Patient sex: M
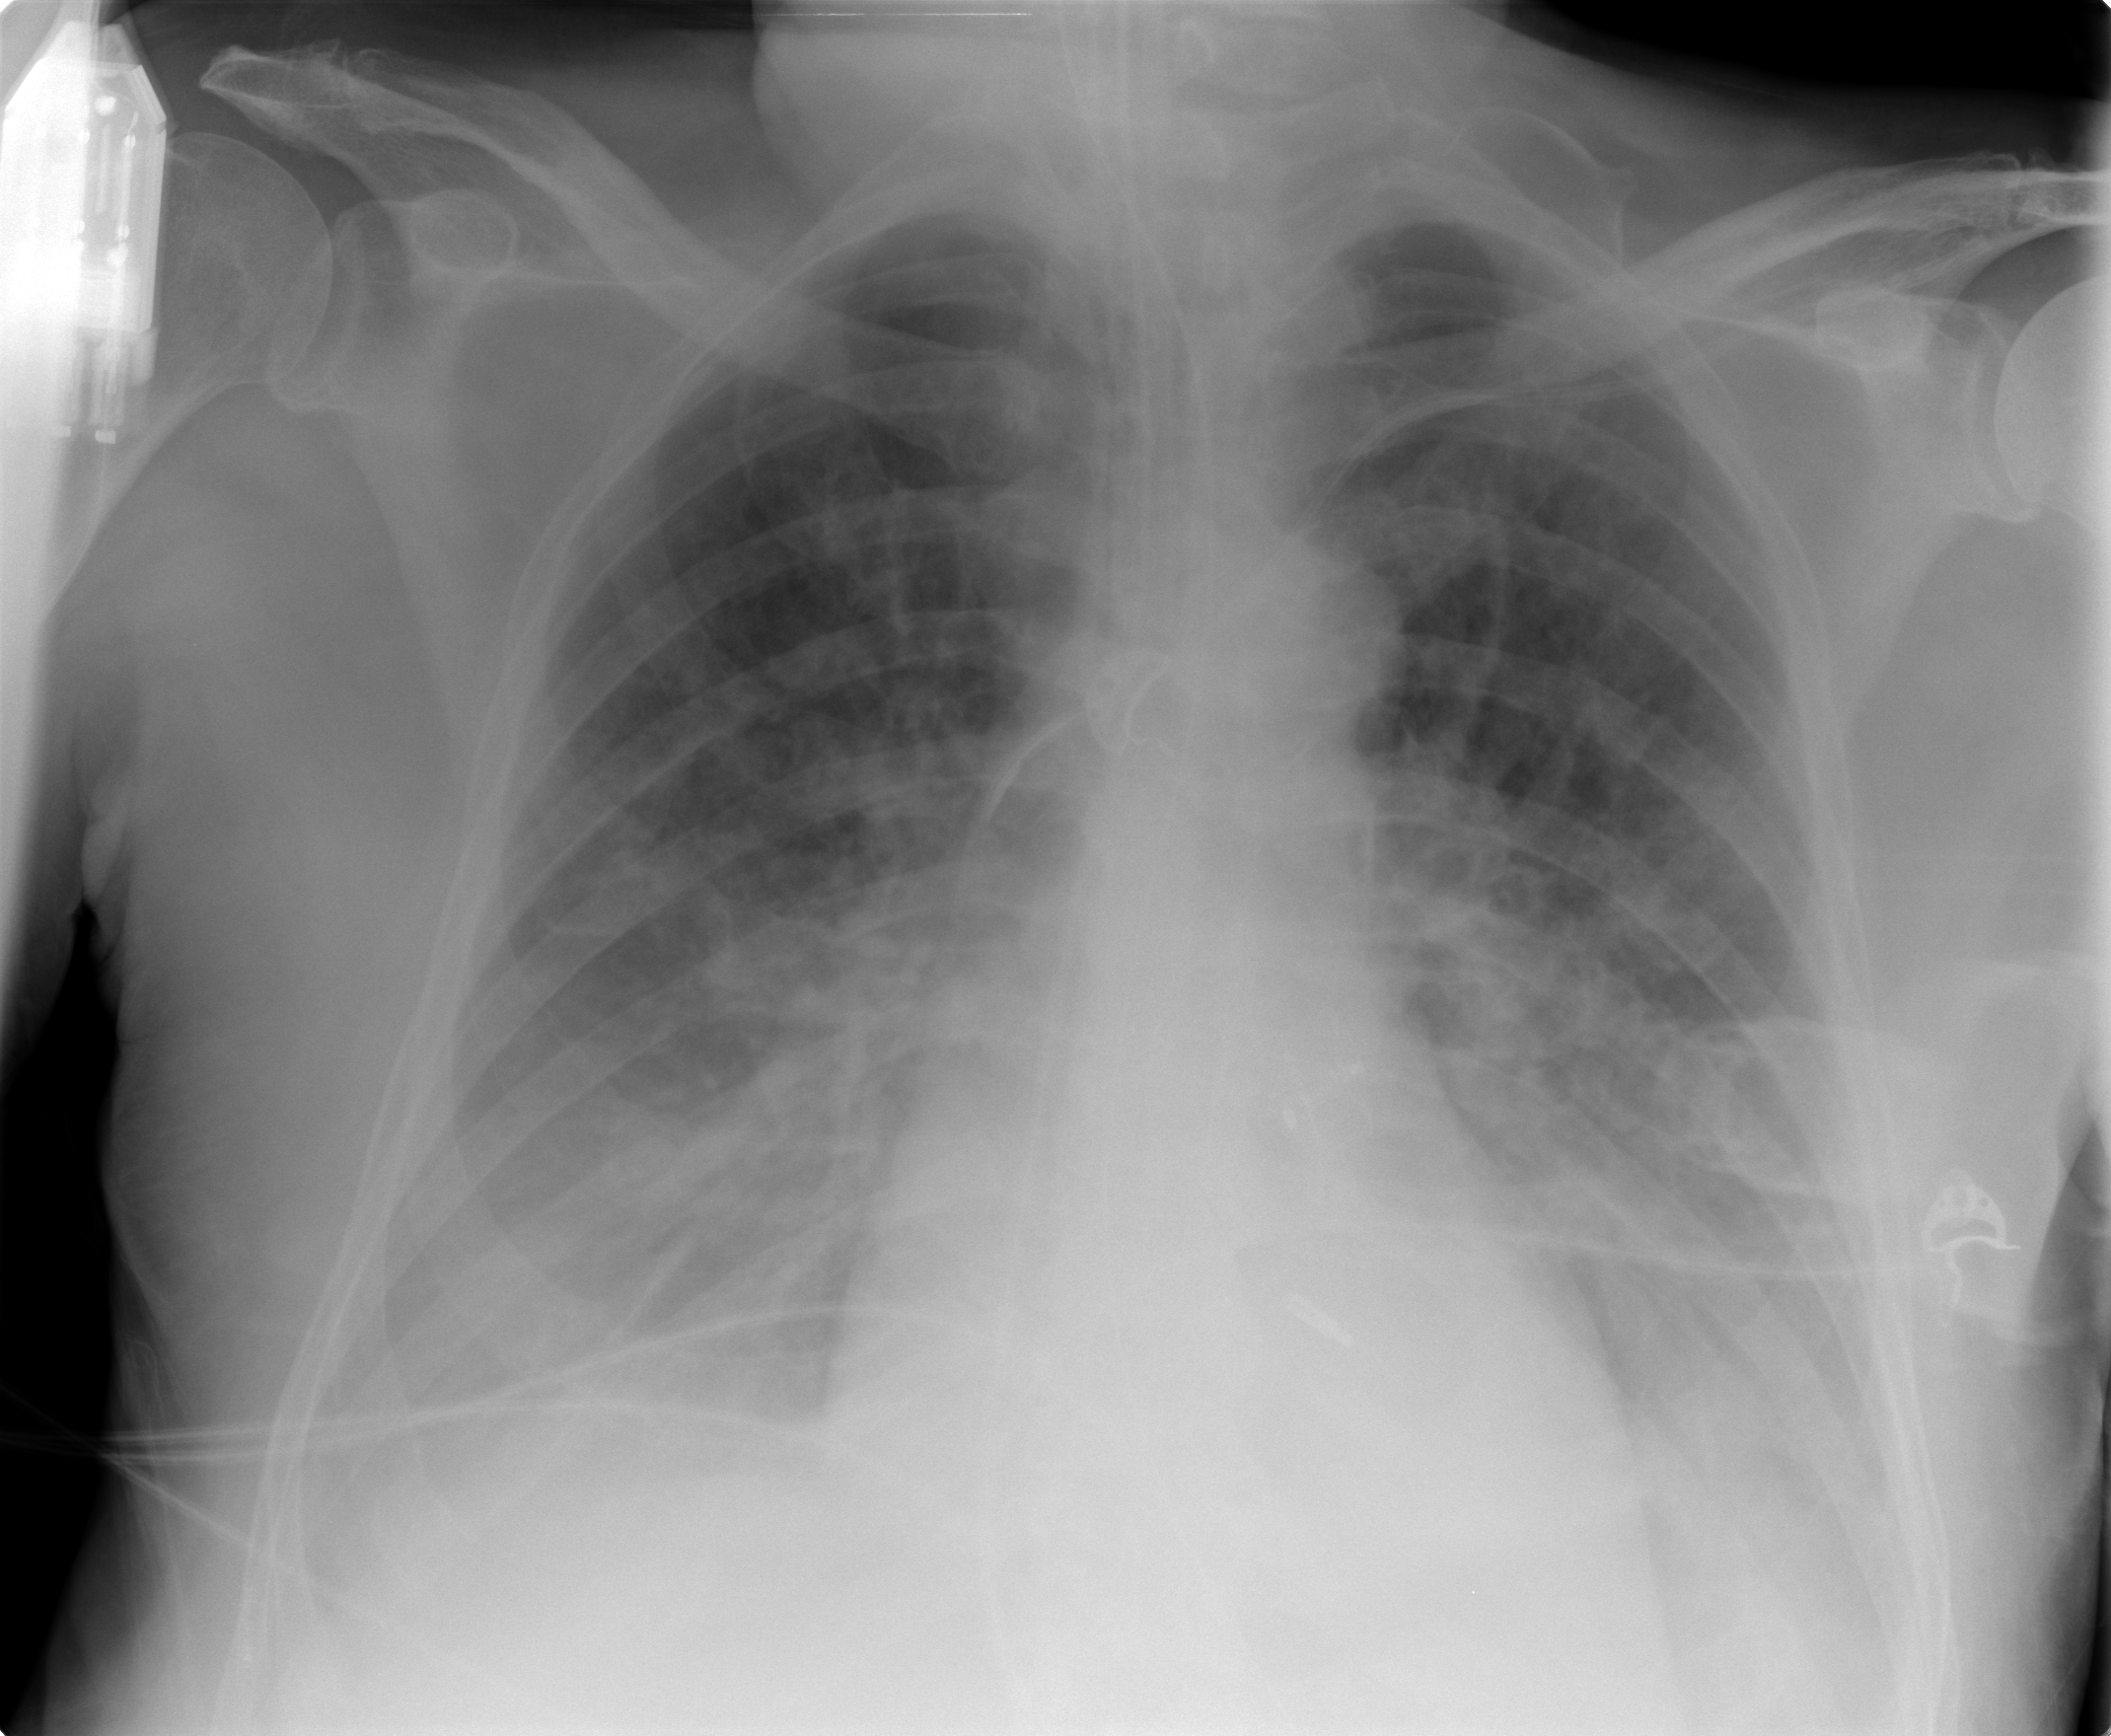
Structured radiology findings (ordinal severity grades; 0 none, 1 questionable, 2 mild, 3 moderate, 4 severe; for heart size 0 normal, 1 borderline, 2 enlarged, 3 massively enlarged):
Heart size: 2
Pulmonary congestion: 2
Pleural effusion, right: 2
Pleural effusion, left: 2
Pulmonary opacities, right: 2
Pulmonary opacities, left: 2
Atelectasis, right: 2
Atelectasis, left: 2